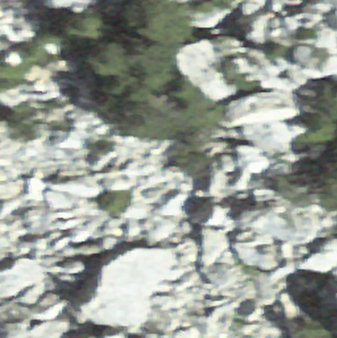
Label: bouldering_area